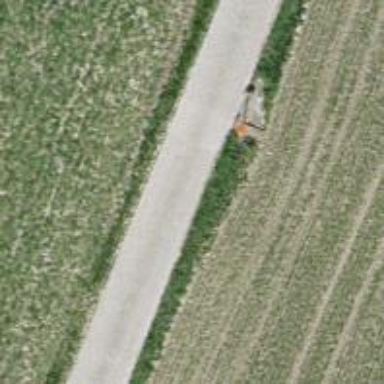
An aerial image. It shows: Pole with roofed pipeline marker.